Question: If I import existing android project in eclipse it works. But when I try to create new android project everything up-to last screen works but on last screen even if I press finish button, the dialog remains as it is, it doesn't get dismissed. And in Background also the project gets created, with required folders or packages but all folders and packages are blank.

e.g. in screenshot I'm trying to create project named Test, when I click finish, it gets created in background(in red).
Also there is another one project named Hi in background(in red) with empty folders and packages.
I'm using Helios(eclipse).
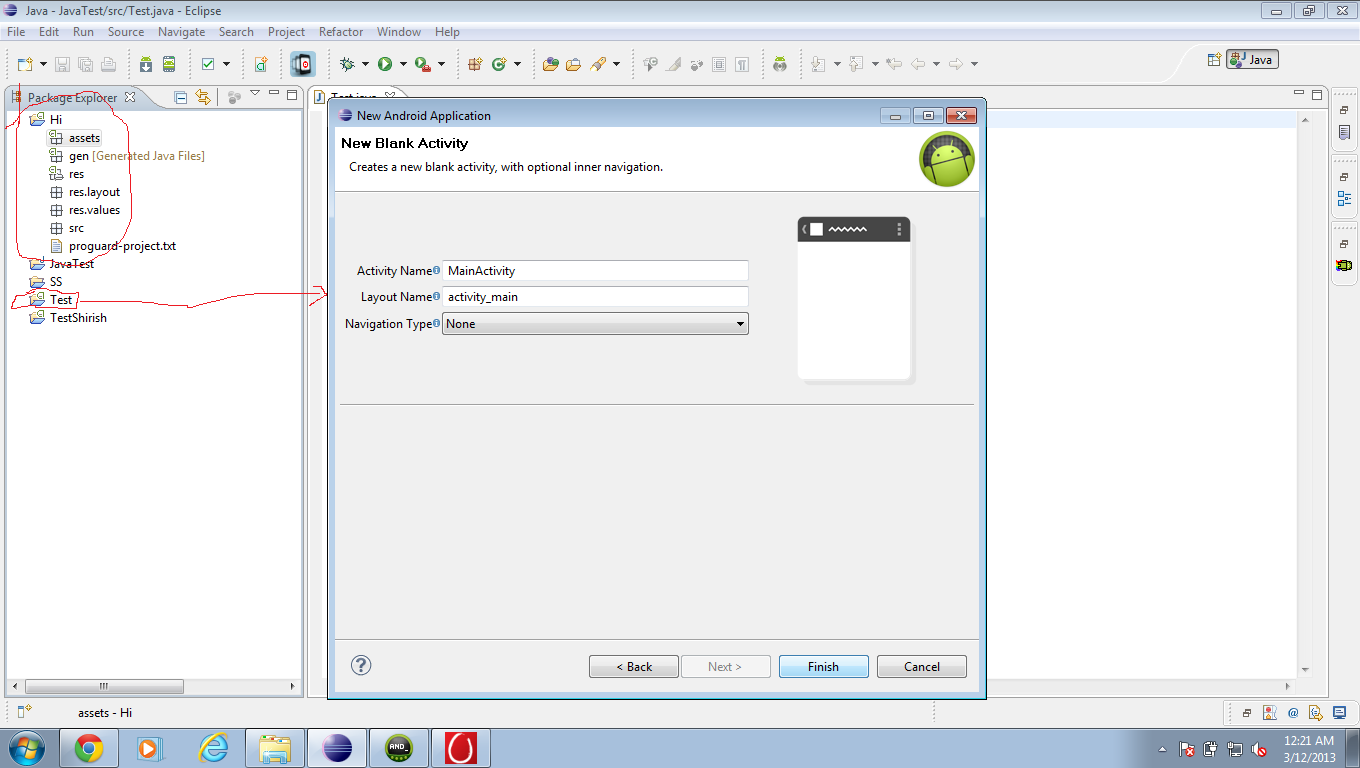
Answer: I have had a lot of trouble getting the SDK to work properly in Helios over the past year or so, and eventually had to upgrade.
I would either download a newer version of eclipse, or just go to the android sdk download page and download their bundle of the SDK+eclipse.